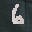
Label: 6